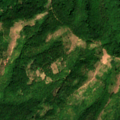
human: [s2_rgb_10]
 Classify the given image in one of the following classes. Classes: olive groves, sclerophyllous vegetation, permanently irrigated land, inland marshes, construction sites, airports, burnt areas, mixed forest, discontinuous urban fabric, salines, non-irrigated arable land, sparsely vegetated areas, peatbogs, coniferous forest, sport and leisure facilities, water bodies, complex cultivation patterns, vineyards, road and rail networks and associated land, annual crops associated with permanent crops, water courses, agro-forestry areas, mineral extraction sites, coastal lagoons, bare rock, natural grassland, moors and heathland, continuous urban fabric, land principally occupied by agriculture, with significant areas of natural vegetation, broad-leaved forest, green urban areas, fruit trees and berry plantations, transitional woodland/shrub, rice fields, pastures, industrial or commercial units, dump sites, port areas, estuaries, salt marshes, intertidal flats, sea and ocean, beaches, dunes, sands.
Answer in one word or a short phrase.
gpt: broad-leaved forest, transitional woodland/shrub